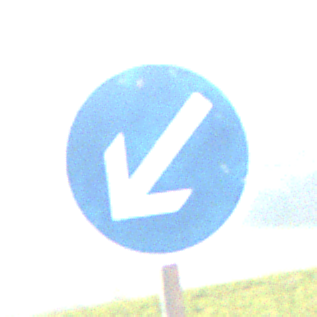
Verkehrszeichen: VorgeschriebeneVorbeifahrtLinks
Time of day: MorningAfternoon
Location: Outdoor (Nature)
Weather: PartlyCloudy
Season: NotSpecified
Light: Natural